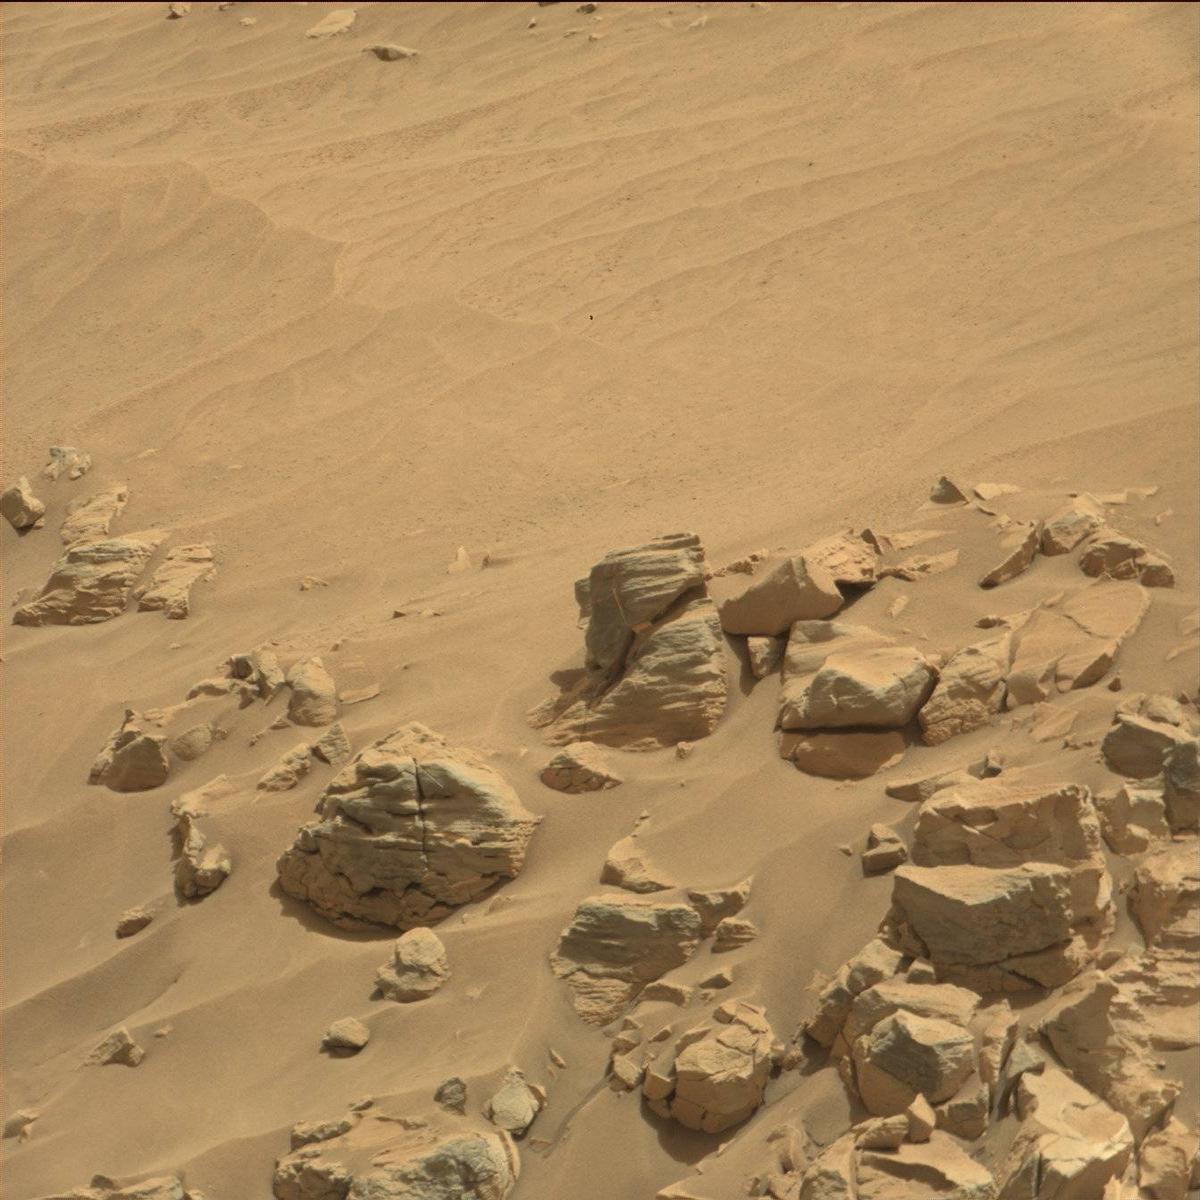
Terrain classes present: Bedrock, Sand / Soil